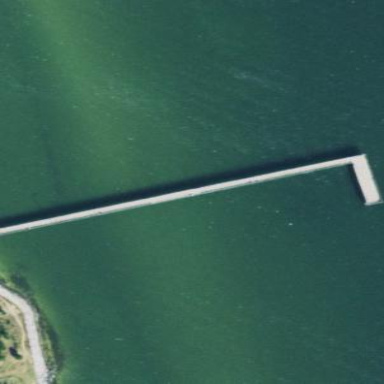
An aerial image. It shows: Pier located in recreation ground.